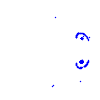
Particle: electron